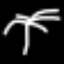
Label: palm tree